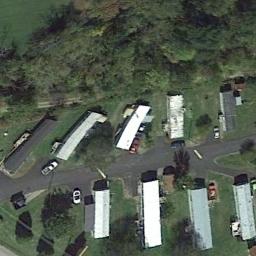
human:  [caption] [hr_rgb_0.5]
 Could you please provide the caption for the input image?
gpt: There are three rows of mobile homes .

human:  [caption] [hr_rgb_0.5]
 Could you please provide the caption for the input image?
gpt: Many trees are in the mobile home park .

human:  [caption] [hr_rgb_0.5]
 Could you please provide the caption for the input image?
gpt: The mobile home park has some neatly arranged mobile homes and a grove of trees is next to the mobile home park .

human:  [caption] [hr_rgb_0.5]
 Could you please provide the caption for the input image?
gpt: The mobile home park is on the grass next to some trees .

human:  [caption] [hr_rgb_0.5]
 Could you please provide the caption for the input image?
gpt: There are some buildings and green trees in the mobile home park .